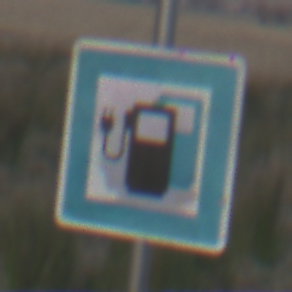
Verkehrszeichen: LadestationFuerElektrofahrzeuge
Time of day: SunriseSunset
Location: Outdoor (Nature)
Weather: Clear
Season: Winter
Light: Natural